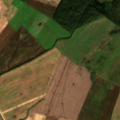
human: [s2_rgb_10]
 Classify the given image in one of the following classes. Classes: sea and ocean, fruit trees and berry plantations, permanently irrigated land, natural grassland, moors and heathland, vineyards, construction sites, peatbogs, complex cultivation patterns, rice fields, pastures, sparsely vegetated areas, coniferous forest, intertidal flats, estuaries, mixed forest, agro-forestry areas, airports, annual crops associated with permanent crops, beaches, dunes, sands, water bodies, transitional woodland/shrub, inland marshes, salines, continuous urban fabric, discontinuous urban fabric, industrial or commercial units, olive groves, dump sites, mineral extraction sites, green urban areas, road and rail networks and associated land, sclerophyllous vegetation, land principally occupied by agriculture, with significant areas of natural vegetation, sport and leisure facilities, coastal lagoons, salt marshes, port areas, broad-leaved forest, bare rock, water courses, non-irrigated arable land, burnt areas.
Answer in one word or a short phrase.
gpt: non-irrigated arable land, mixed forest